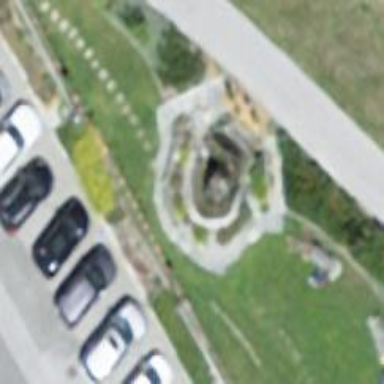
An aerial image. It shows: Fountain.